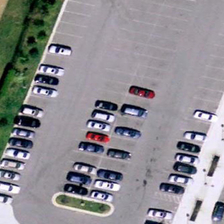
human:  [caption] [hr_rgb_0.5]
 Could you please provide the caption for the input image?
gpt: many cars are in a parking lot near some green trees .

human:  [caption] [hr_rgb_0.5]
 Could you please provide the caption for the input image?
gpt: many cars are in a parking lot near some green trees .

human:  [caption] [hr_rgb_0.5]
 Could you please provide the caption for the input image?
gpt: many cars are in a parking lot near some green trees .

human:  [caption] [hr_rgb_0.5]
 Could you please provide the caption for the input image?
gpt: many cars are in a parking lot near some green trees .

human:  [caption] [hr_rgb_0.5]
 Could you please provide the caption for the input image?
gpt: many cars are in a parking lot near some green trees .